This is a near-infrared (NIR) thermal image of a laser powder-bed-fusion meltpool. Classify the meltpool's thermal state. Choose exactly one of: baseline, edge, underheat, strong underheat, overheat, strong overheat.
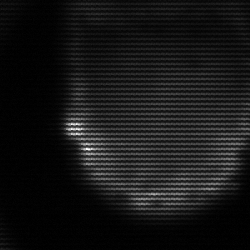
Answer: edge